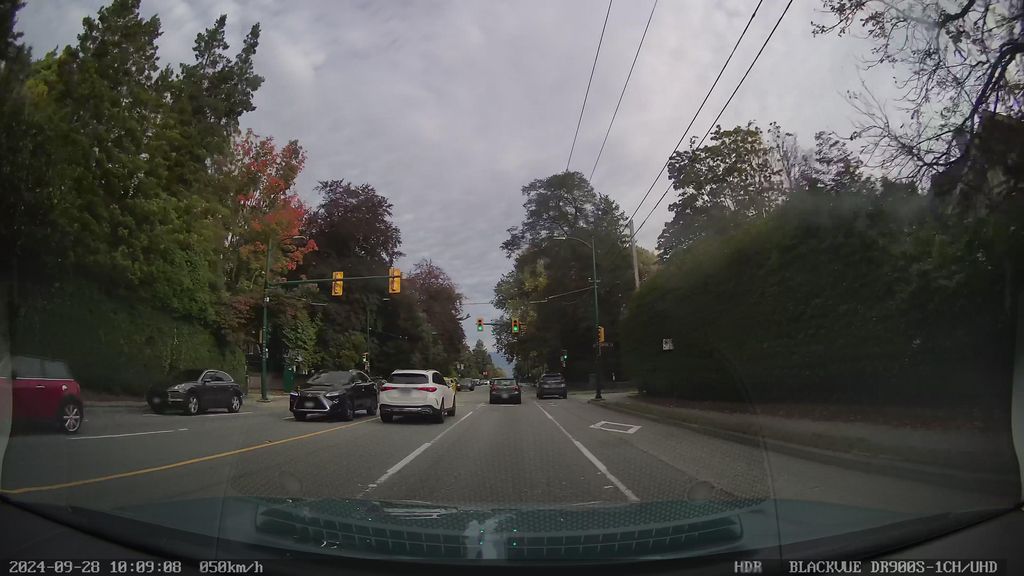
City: vancouver